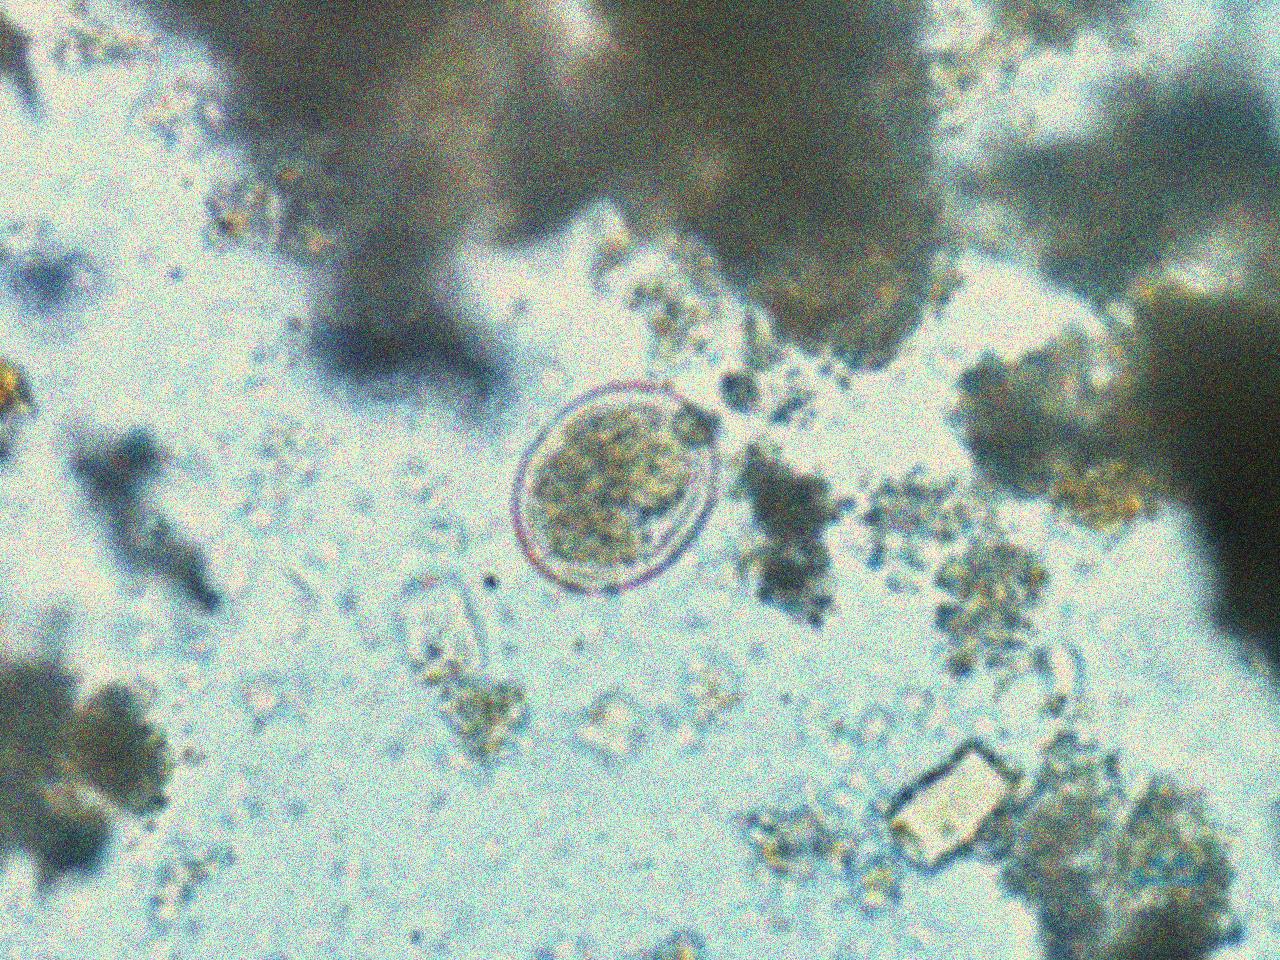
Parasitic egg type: Ascaris lumbricoides